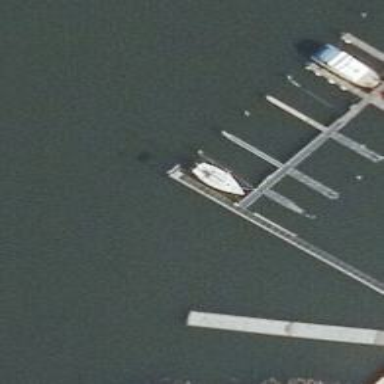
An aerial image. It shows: Man-made pier.